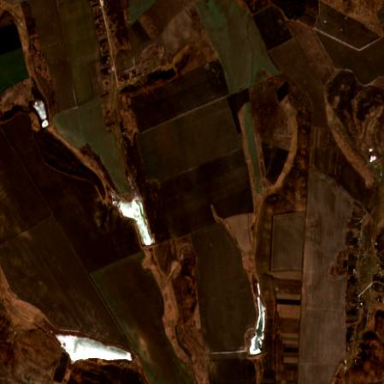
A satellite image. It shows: View of farmland.